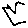
Label: bird